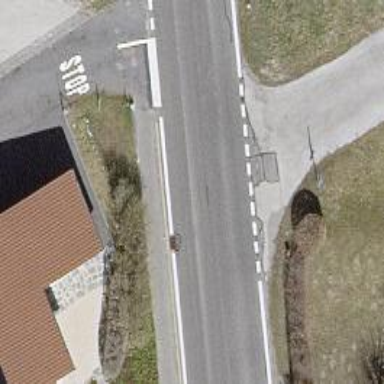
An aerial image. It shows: Secondary road.